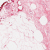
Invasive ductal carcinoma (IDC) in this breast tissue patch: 0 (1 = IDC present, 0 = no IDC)